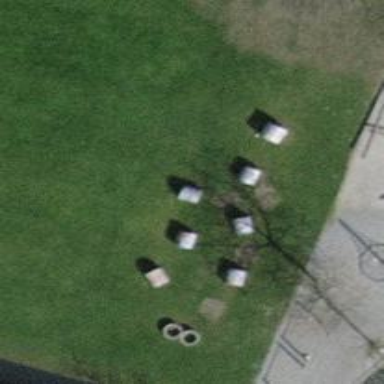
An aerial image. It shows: Playground featuring tunnel tube for children to play in.